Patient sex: M
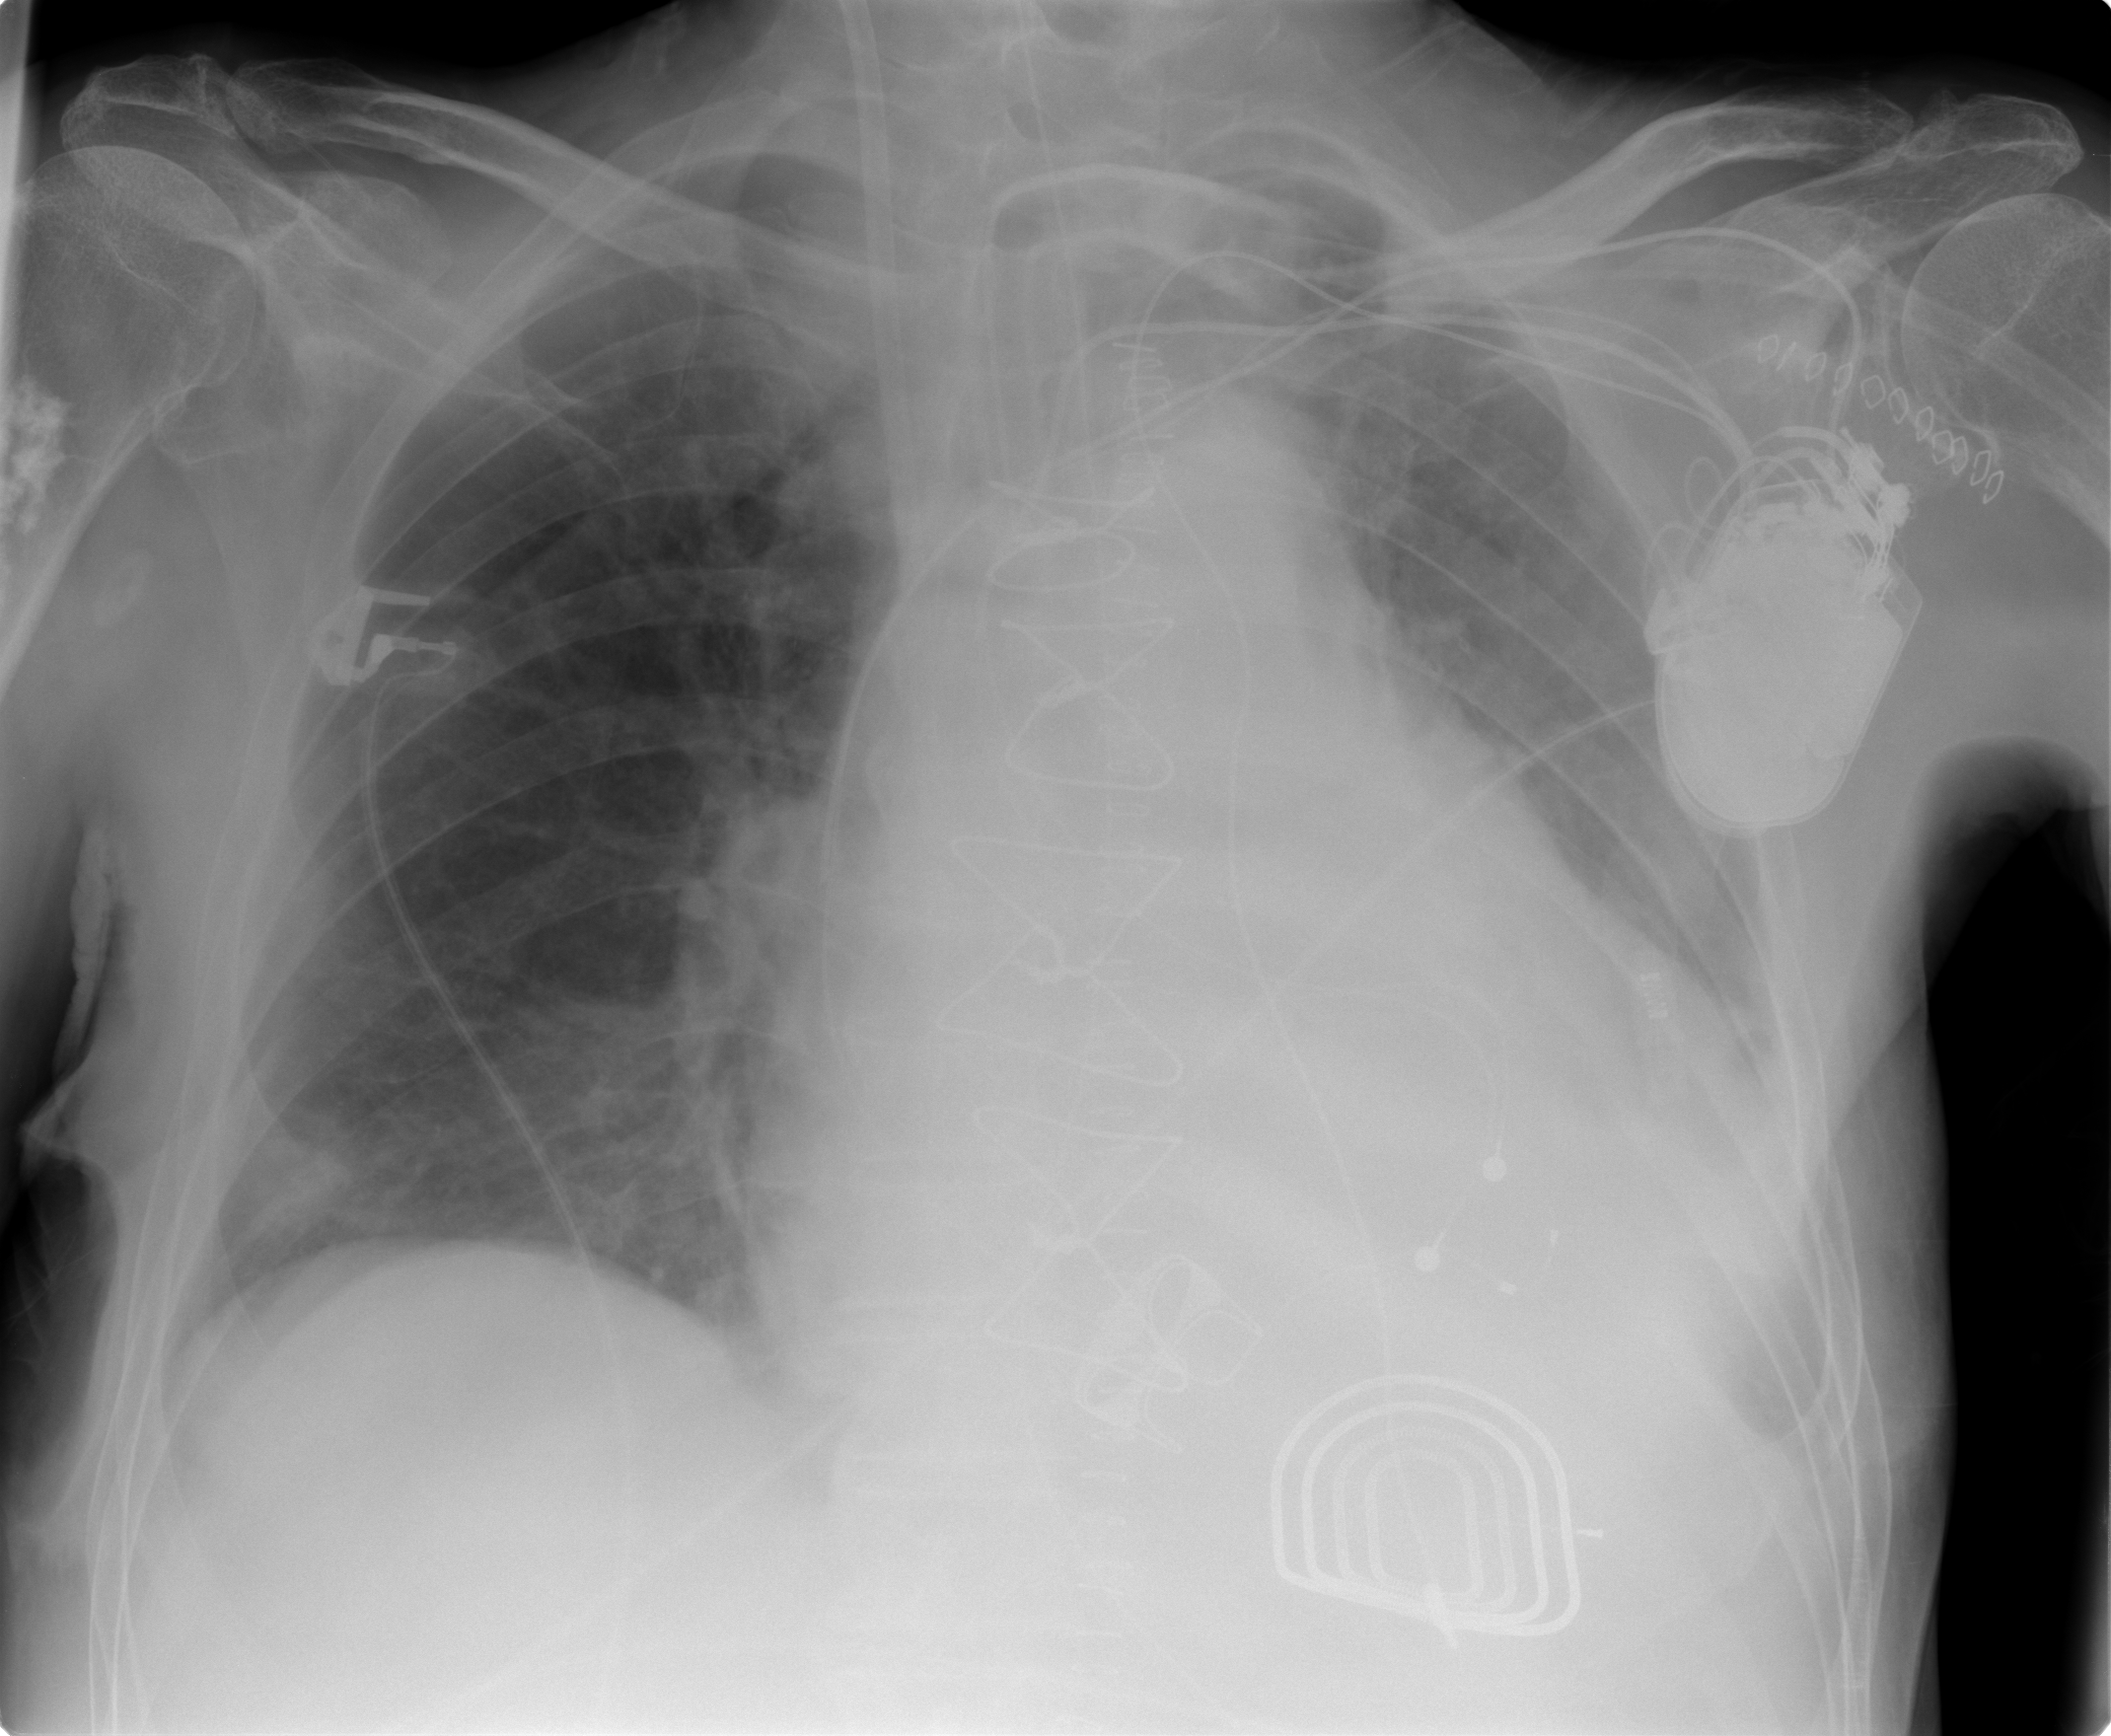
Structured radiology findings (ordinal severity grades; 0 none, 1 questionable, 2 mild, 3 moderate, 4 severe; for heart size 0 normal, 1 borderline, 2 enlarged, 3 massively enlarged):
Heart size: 3
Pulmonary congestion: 2
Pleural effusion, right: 0
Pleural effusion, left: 3
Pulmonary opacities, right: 0
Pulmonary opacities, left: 2
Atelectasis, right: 2
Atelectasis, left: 3